Question: I am trying to use BeautifulSoup to parse PDF files from <URL>:

However, the 'href' attribute in the anchor tag contains a sort of HyperLink to the download page for that particular PDF, instead of the direct download link.
I want help in extracting the download link and saving it to my hard drive through some Python script.
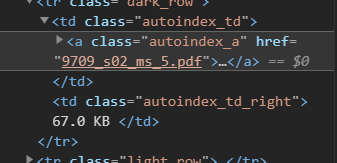
Answer: Okay, I'm pretty new at this, so this might be bumpy. But it looks like you are using the inspect element and not developer tools.
If you use developer tools, hit refresh to the website and then click the mathematics name, you will see the real html. and you can see each pdf is linked like this:
'''
a_tag = <a class="autoindex_a" href="9709_2007_syllabus.pdf">
<img width="16" height="16" alt="[pdf]" src="/images/icons/pdf.png" />
9709_2007_syllabus.pdf </a>
end_url = a_tag.get('href', None)
print(end_url)
>>9709_2007_syllabus.pdf
'''
Then you just need to attach that bit to the url of the website '<URL>'
'''
full_url = 'https://papers.xtremepape.rs/CAIE/AS%20and%20A%20Level/Mathematics%20(9709)/' + end_url
print(full_url) >>https://papers.xtremepape.rs/CAIE/AS%20and%20A%20Level/Mathematics%20(9709)/9709_2007_syllabus.pdf
'''
So you end with this link which takes you to thd pdf:
<URL>